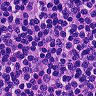
Metastatic tissue present: no